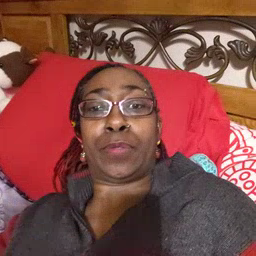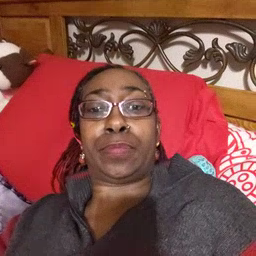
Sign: after